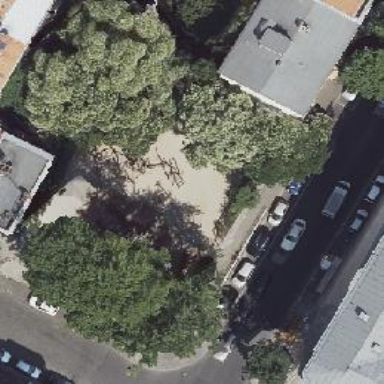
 with simple suspension bridge structure."